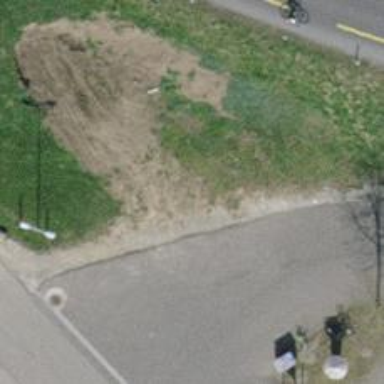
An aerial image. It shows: Bicycle parking area with ground slots available for parking bikes.